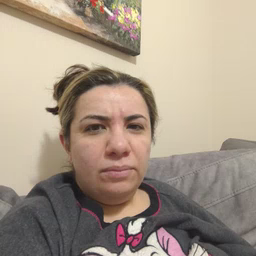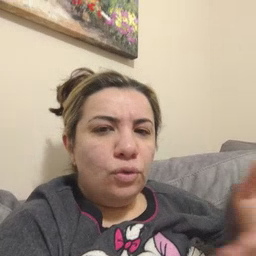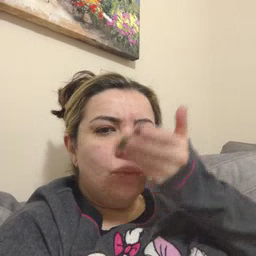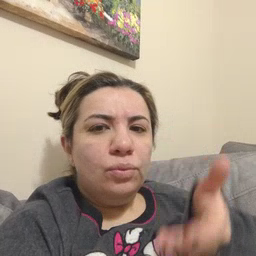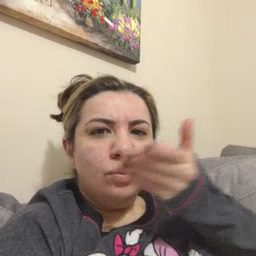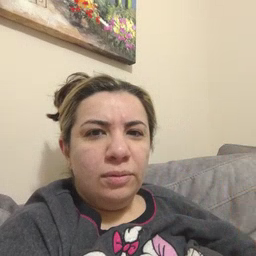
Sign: cereal